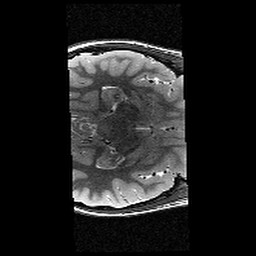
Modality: T2w
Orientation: axial
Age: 11
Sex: female
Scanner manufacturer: siemens
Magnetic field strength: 3 T
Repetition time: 9.23 s
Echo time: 0.067 s